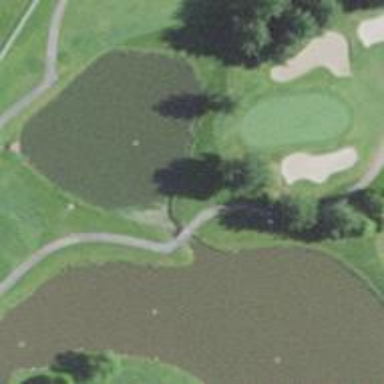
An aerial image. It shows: Path on bridge designed for golf carts.